Question:
I am facing 2 problems.
Questions are listed in picture above.
And main code snippets like this:
My device has a 1024x600 resolution.
Engine:
'''
this.mCamera = new Camera(0, 0,*device'width*,*device'height*);
final EngineOptions engineOptions = new EngineOptions(true, ScreenOrientation.LANDSCAPE_FIXED, new FillResolutionPolicy(), this.mCamera);
engineOptions.getTouchOptions().setNeedsMultiTouch(true);
'''
Background:
'''
BitmapTextureAtlas bta = new BitmapTextureAtlas(mGame.getTextureManager(),WIDTH_SCENE_PNG,HEIGHT_SCENE_PNG, TextureOptions.BILINEAR);
ITextureRegion it = BitmapTextureAtlasTextureRegionFactory.createFromResource(bta, mGame, R.drawable.bg_main, 0, 0);
bta.load();
final Sprite sprite = new Sprite(0, 0,*device'width*,*device'height*,it, mGame.getVertexBufferObjectManager());
SpriteBackground bg = new SpriteBackground(sprite);
bg.setColor(Color.PINK);
setBackground(bg);
'''
Sprites:
'''
BitmapTextureAtlas btaTools = new BitmapTextureAtlas(mGame.getTextureManager(), 30, 40);
ITextureRegion itDelete = BitmapTextureAtlasTextureRegionFactory.createFromResource(btaTools, c, R.drawable.sprite_delete,0,0);
btaTools.load();
'''
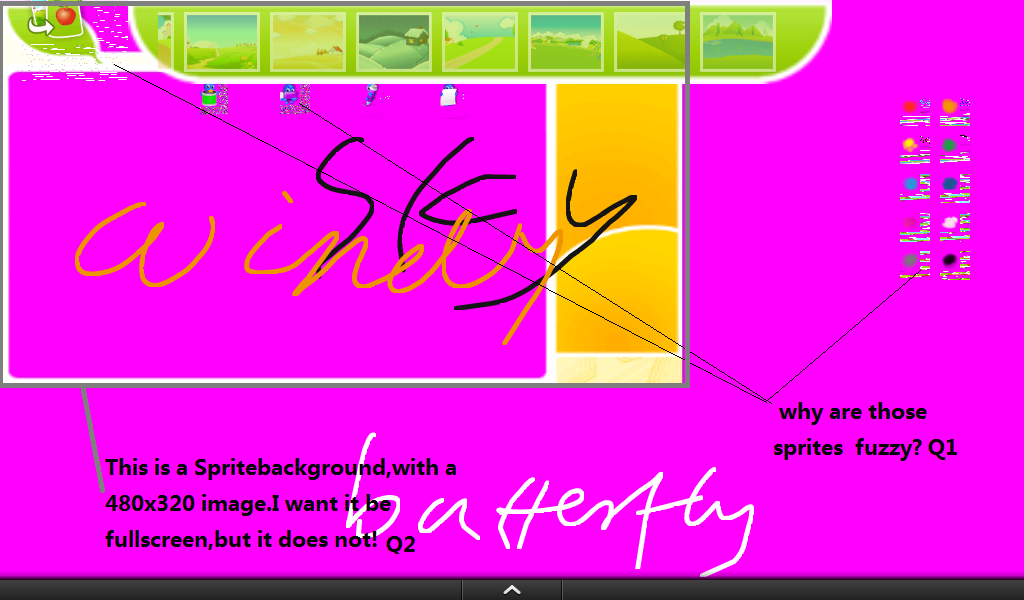
Answer: I fixed my problem.
The point is that I moved my resources(png images) from project's drawable-hdpi folder to drawable foler, sprites look nice then.
raw or asset folders are also OK.
Your answer is also helpful for me.Thank you! @Christoph